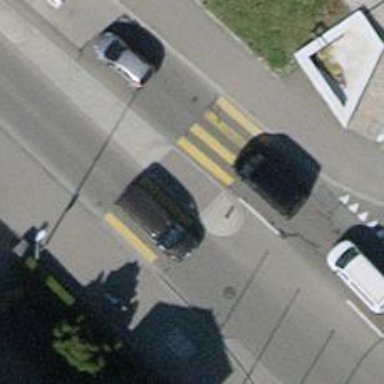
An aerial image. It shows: Uncontrolled zebra crossing with central island. The crossing is marked with zebra stripes.